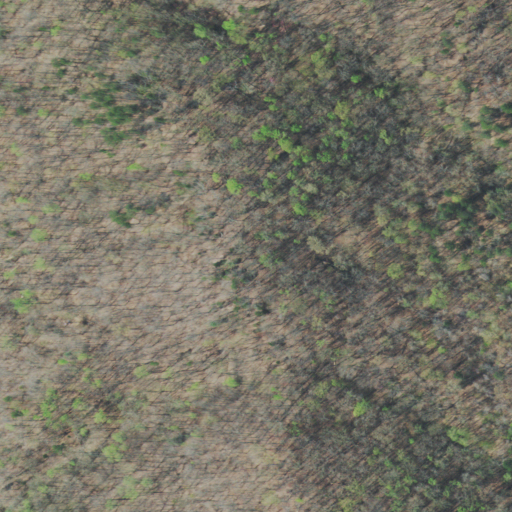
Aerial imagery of ridge(s) in Tennessee named Dug Ridge containing only deciduous forest